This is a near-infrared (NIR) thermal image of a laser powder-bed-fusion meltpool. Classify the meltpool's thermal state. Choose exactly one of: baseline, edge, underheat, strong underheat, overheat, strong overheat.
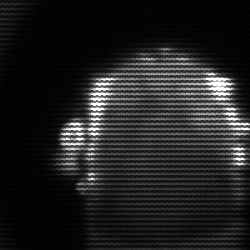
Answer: baseline